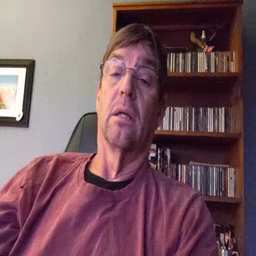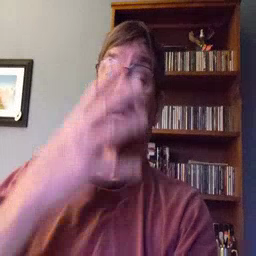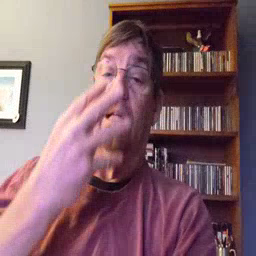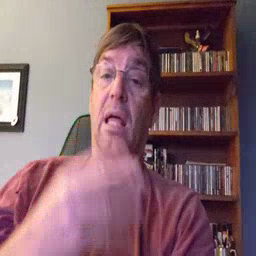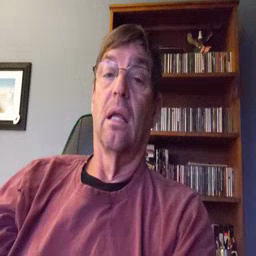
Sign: sad